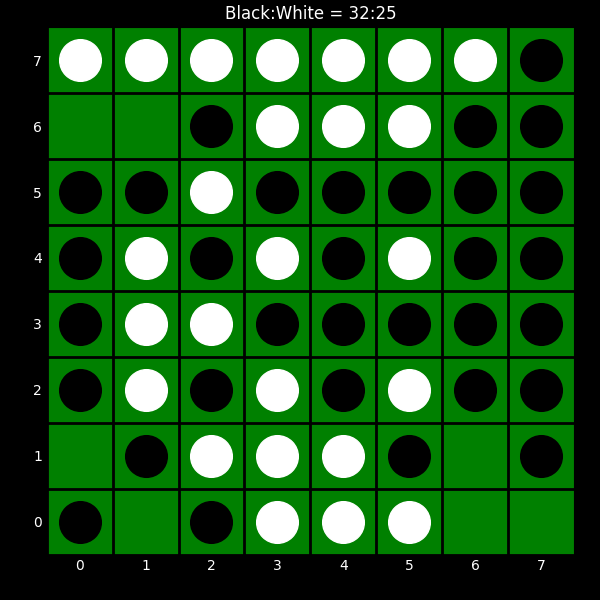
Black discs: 32
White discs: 25